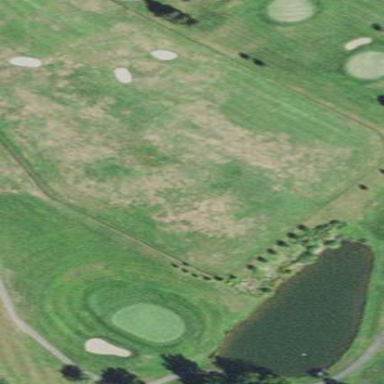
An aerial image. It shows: Grassy area used as driving range for golf.